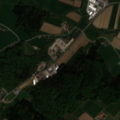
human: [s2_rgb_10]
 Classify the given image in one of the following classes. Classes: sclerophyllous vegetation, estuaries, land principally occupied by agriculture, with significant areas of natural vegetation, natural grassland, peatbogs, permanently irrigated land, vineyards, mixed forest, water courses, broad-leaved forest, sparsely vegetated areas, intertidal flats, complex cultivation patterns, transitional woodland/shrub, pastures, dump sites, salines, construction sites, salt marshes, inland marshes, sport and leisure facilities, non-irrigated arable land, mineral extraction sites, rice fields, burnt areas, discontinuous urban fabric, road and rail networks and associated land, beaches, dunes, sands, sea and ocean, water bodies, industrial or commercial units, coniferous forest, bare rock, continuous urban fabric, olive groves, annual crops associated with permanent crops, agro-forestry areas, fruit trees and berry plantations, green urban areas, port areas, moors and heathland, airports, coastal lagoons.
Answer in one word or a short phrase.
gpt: discontinuous urban fabric, pastures, complex cultivation patterns, mixed forest